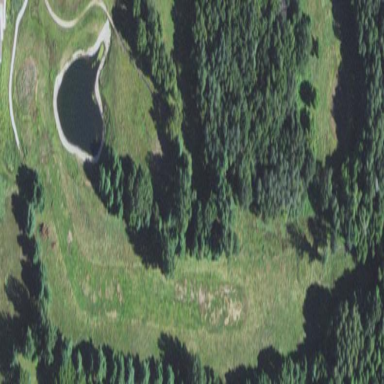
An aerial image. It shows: Area with grass used as rough in golf course.